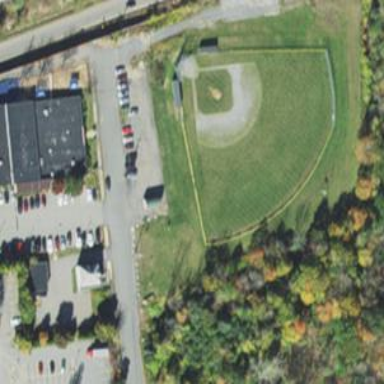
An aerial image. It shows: Baseball pitch for leisure and sports activities.